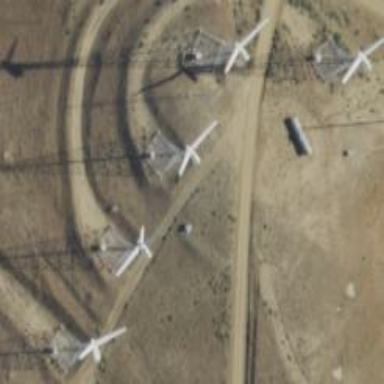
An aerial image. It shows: Wind power generator employing wind turbines.